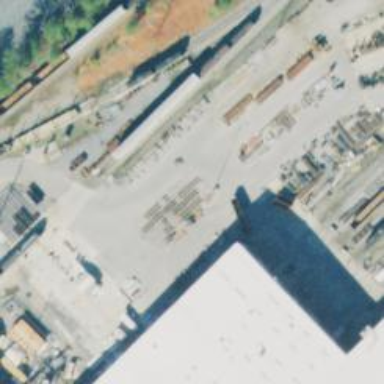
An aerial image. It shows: Railway yard.